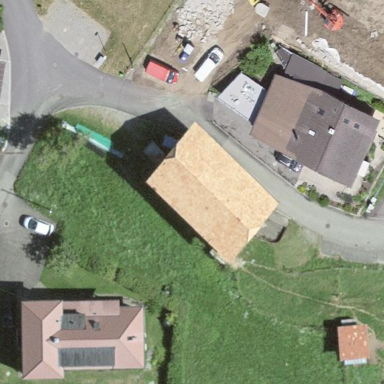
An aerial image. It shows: Barn.